【题型】解答题　【知识点】解析几何　【难度】medium
已知椭圆 $\Gamma_1: \frac{x^2}{4} + \frac{y^2}{3} = 1$, 抛物线 $\Gamma_2: y^2 = 2px (p > 0)$ 与 $\Gamma_1$ 有一个相同的
焦点 $F$. 过点 $F$ 作互相垂直的两条直线 $l$ 与 $l'$, 直线 $l$ 与 $\Gamma_1$ 交于点 $A, B$, 直线 $l'$ 与 $\Gamma_2$ 交于点 $C, D$.

(1) 求椭圆 $\Gamma_1$ 的离心率及抛物线 $\Gamma_2$ 的方程;

(2) 若直线 $l$ 的倾斜角为 $\frac{3\pi}{4}$, 求 $AB$ 中点 $M$ 的坐标;

(3) 四边形 $ACBD$ 的面积是否存在最小值, 若存在, 求出最小值; 若不存在, 请说明理由.
【解答】
【答案】 (1) 椭圆 $\Gamma_1$ 的离心率 $\frac{1}{2}$, 抛物线 $\Gamma_2: y^2 = 4x$;

(2) $\left(\frac{4}{7}, \frac{3}{7}\right)$;

(3) 存在, 最小面积为 8.

【解析】 (1) 由题设 $\Gamma_1$ 的离心率 $\frac{c}{a} = \frac{1}{2}$, 且右焦点 $F(1, 0)$, 即为 $\Gamma_2: y^2 = 2px (p > 0)$ 的焦点,

所以 $\frac{p}{2} = 1 \Rightarrow p = 2$, 所以 $\Gamma_2: y^2 = 4x$,

综上, 椭圆 $\Gamma_1$ 的离心率 $\frac{1}{2}$, 抛物线 $\Gamma_2: y^2 = 4x$;

(2) 由题设, 知 $l: y = -(x - 1)$, 联立 $\Gamma_1: \frac{x^2}{4} + \frac{y^2}{3} = 1$, 则 $\frac{x^2}{4} + \frac{(x - 1)^2}{3} = 1$,

所以 $7x^2 - 8x - 8 = 0$, 显然 $\Delta > 0$, 则 $x_A + x_B = \frac{8}{7}$, 则 $y_A + y_B = 2 - (x_A + x_B) = \frac{6}{7}$,

所以 $AB$ 中点 $M$ 的坐标为 $\left(\frac{4}{7}, \frac{3}{7}\right)$.

(3)

依题意, 若直线 $AB$ 斜率为 $0$, 则 $|AB| = 4, |CD| = 4$, 此时 $S_{ACBD} = \frac{1}{2} |AB||CD| = 8$;

若直线 $AB$ 斜率不为 $0$, 设直线 $AB$ 为 $y = k(x - 1)$, 则直线 $CD$ 为 $y = -\frac{1}{k}(x - 1)$, 且 $k \neq 0$,

联立 $y = k(x - 1)$ 与 $\frac{x^2}{4} + \frac{y^2}{3} = 1$, 得 $(3 + 4k^2)x^2 - 8k^2x + 4k^2 - 12 = 0$, 且 $\Delta > 0$,

则 $x_A + x_B = \frac{8k^2}{3 + 4k^2}, x_Ax_B = \frac{4(k^2 - 3)}{3 + 4k^2}$, 所以 $|AB| = \sqrt{1 + k^2} \cdot |x_A - x_B| = \frac{12(1 + k^2)}{3 + 4k^2}$,

联立 $y = -\frac{1}{k}(x - 1)$ 与 $y^2 = 4x$, 得 $x^2 - (2 + 4k^2)x + 1 = 0$, 且 $\Delta > 0$,

则 $x_C + x_D = 4k^2 + 2, x_Cx_D = 1$, 所以 $|CD| = \sqrt{1 + \frac{1}{k^2}} \cdot |x_C - x_D| = 4(1 + k^2)$,

所以 $S_{ACBD} = \frac{1}{2}|AB||CD| = 6 \times \frac{(k^2 + 1)^2}{3 + 4k^2} = 6 \times \frac{\left(k^2 + \frac{3}{4} + \frac{1}{4}\right)^2}{3 + 4k^2} = 6 \times \left[ \left(k^2 + \frac{3}{4}\right) + \frac{1}{16(k^2 + \frac{3}{4})} + \frac{1}{2} \right]$

$\ge 6 \times \left[ 2 \sqrt{\left(k^2 + \frac{3}{4}\right) \cdot \frac{1}{16(k^2 + \frac{3}{4})}} + \frac{1}{2} \right] = 6$, 而 $k^2 + \frac{3}{4} > \frac{3}{4}$, 即等号不成立,

结合对勾函数性质知: $S_{ACBD}$ 在 $k^2 + \frac{3}{4} \in \left(\frac{3}{4}, +\infty\right)$ 上递增, 即 $S_{ACBD} > 8$;

综上, $S_{ACBD} \ge 8$, 且直线 $AB$ 斜率为 $0$, 面积取得最小值为 $8$.

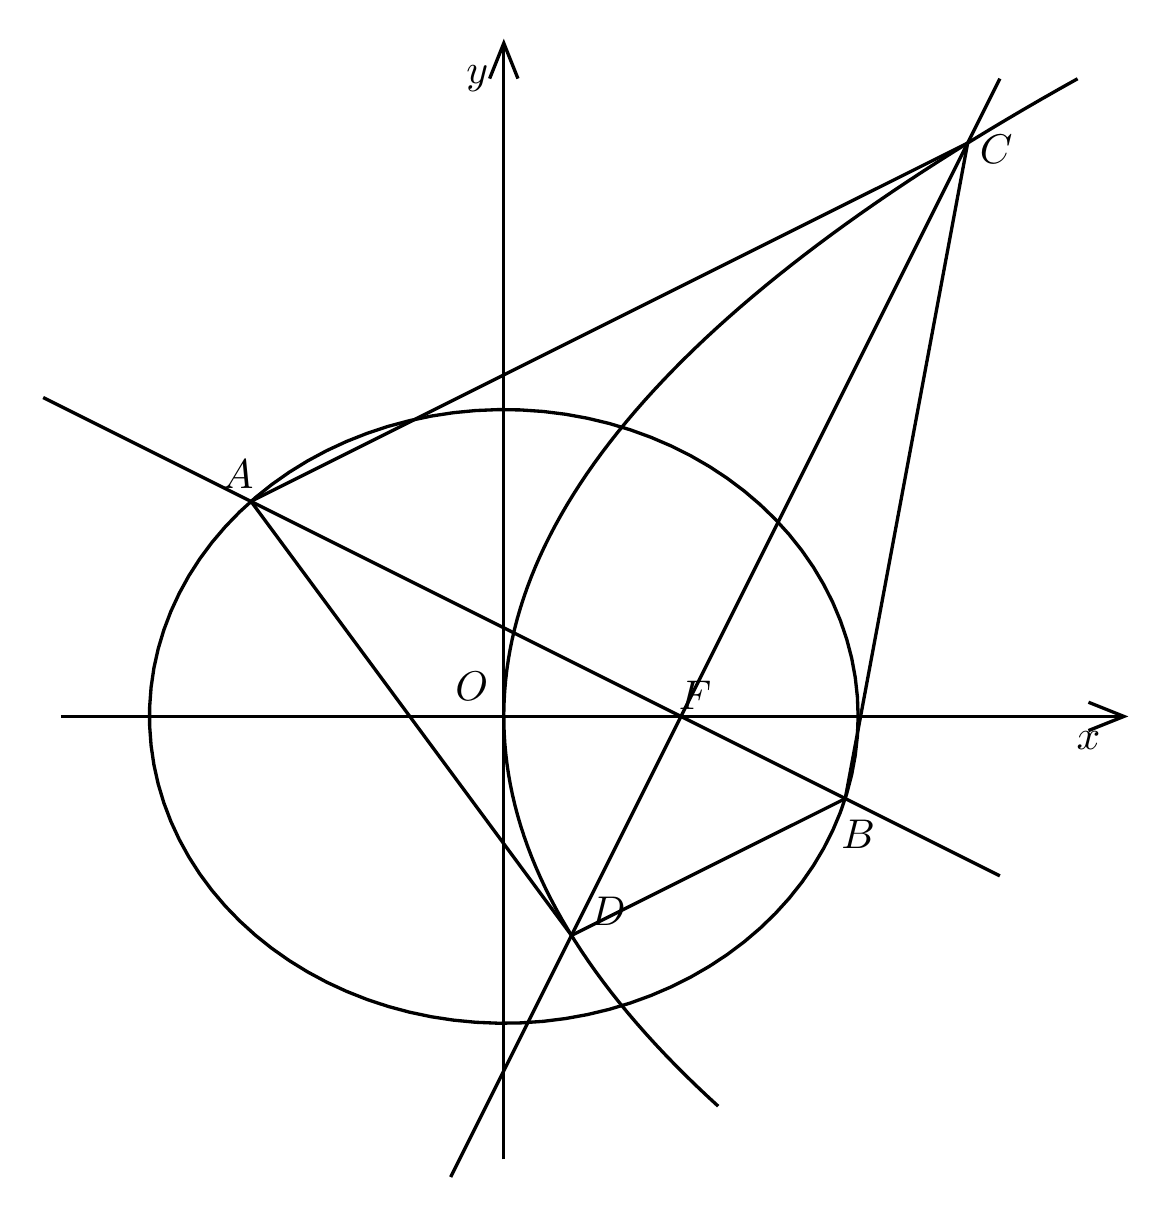